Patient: sex M, age 47
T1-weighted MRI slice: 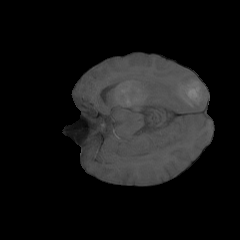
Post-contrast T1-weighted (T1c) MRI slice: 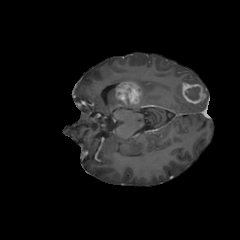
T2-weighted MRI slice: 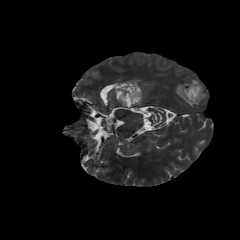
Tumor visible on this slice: yes
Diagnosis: Glioblastoma, IDH-wildtype
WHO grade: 4